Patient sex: F
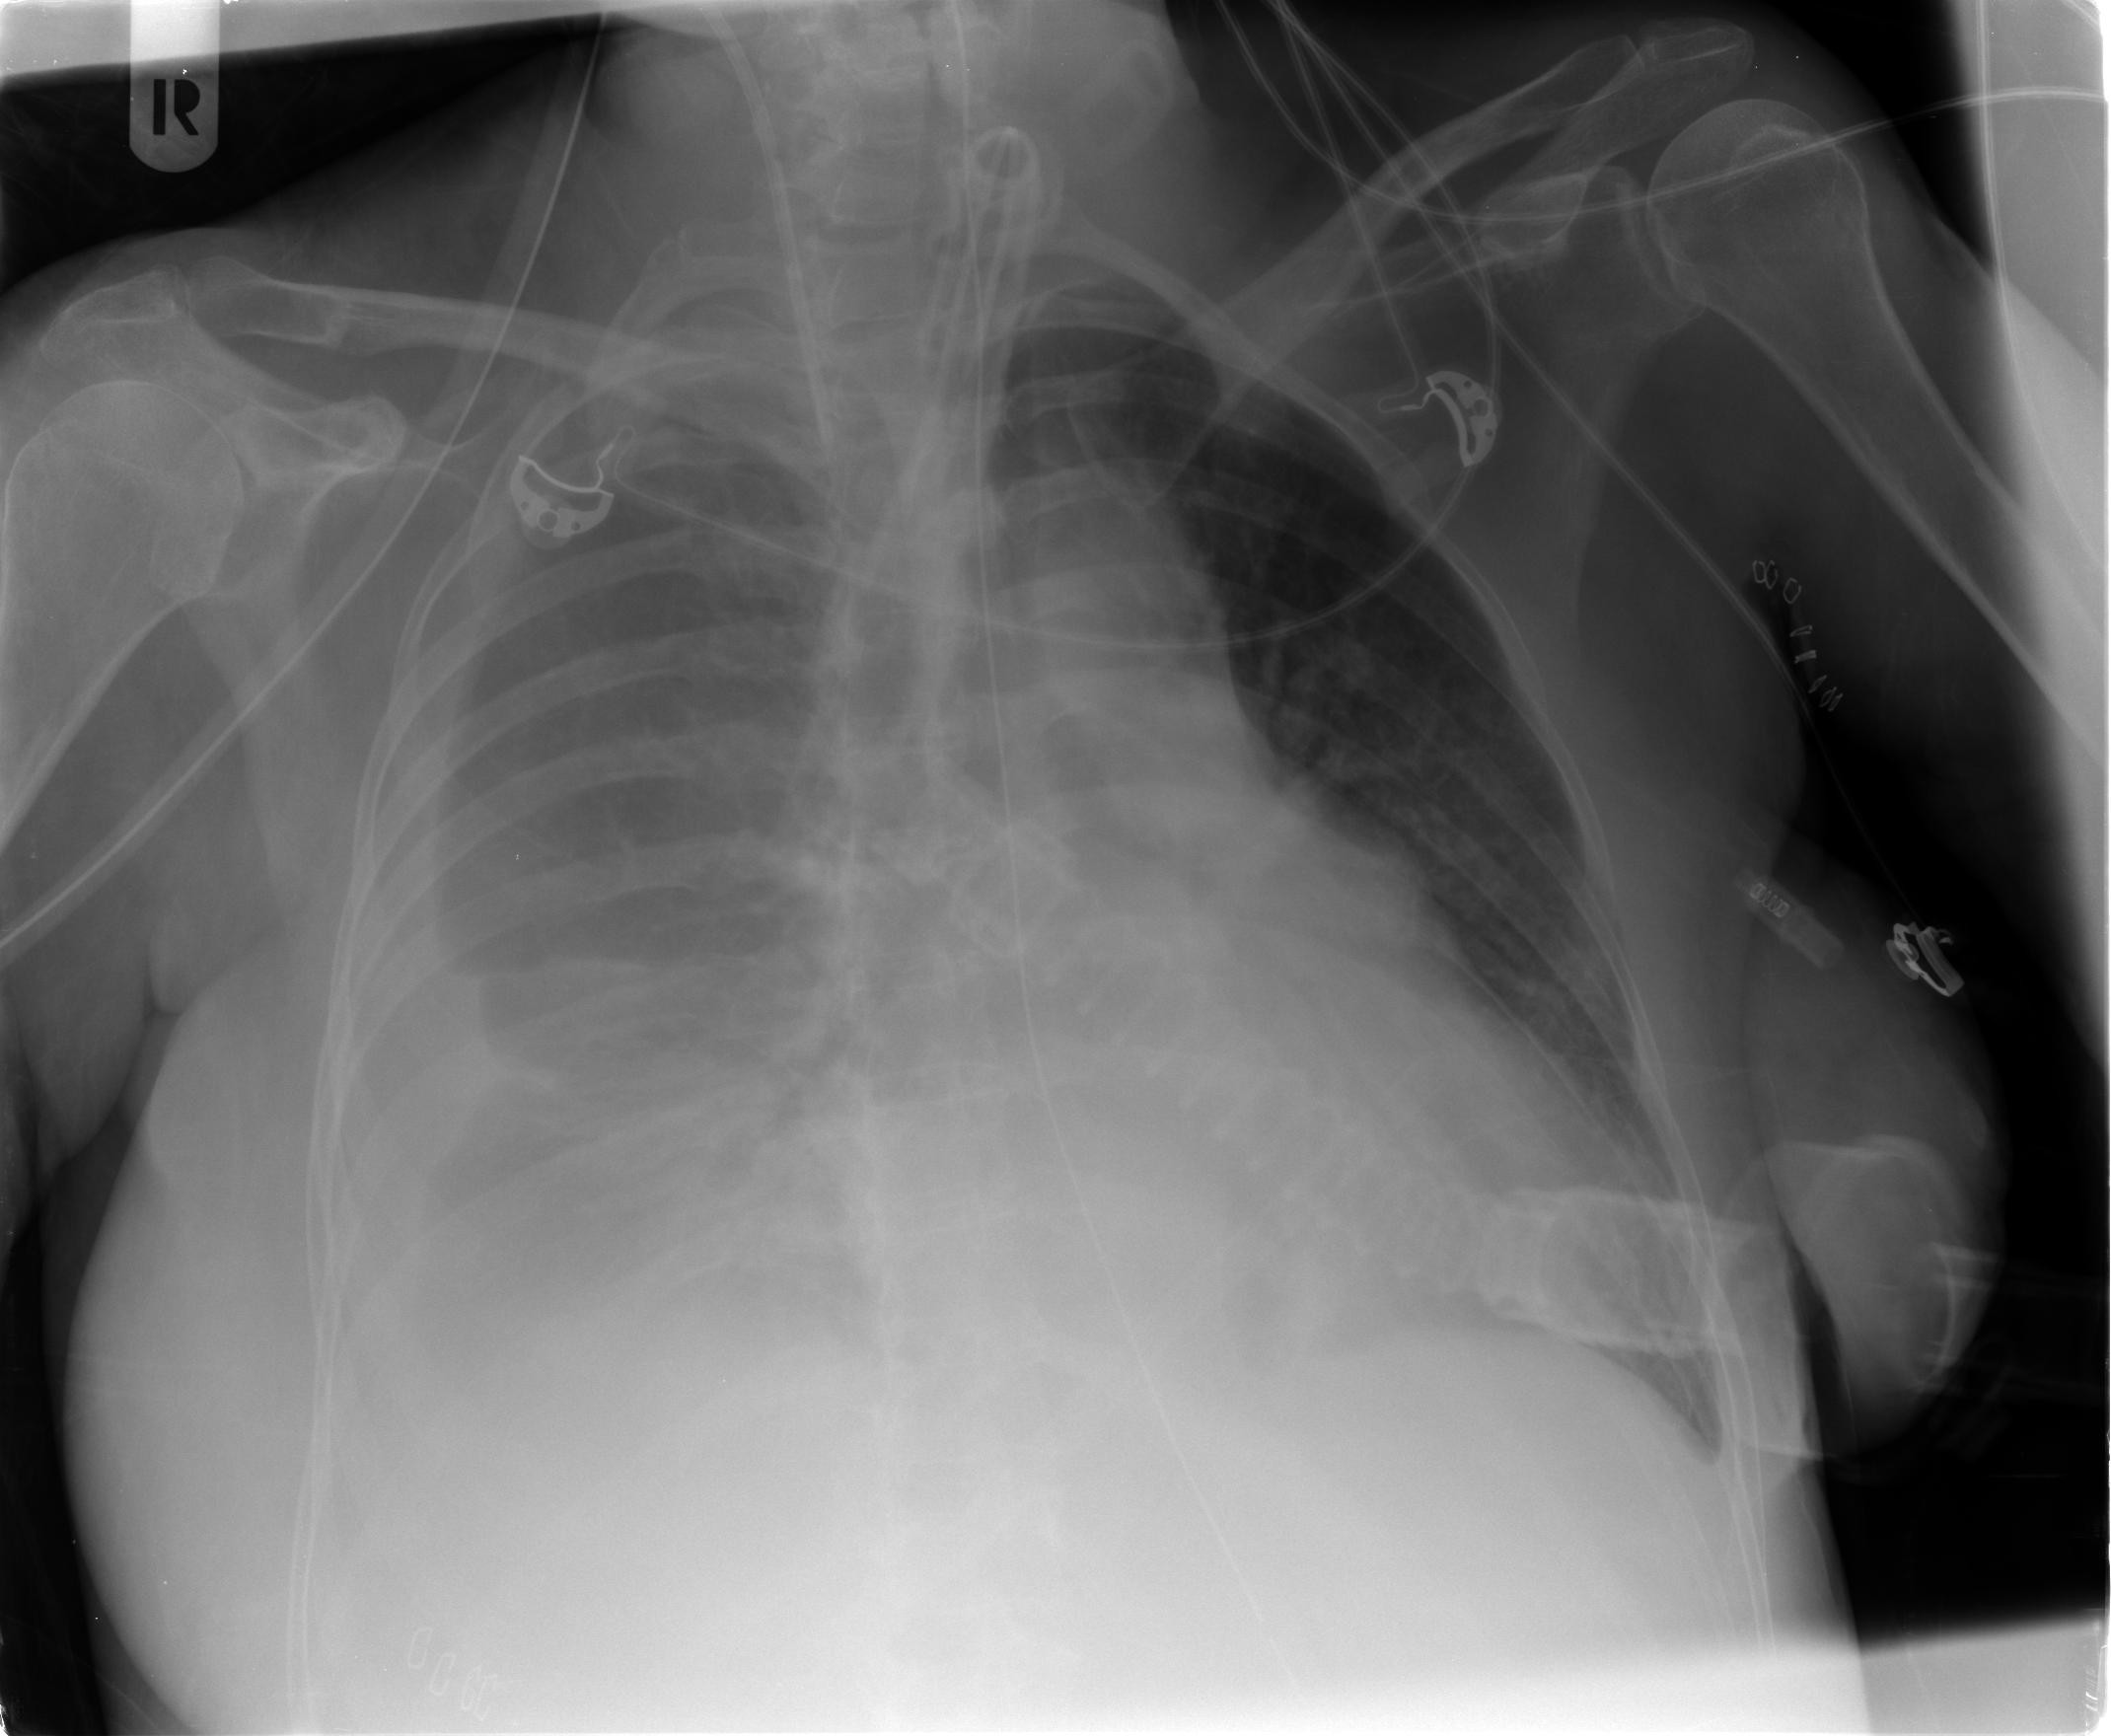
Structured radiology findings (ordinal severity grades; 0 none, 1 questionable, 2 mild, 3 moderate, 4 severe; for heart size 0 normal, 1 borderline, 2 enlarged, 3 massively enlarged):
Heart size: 2
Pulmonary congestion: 0
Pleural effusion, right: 4
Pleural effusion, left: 2
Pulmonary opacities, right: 3
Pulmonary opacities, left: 0
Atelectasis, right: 4
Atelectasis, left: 2